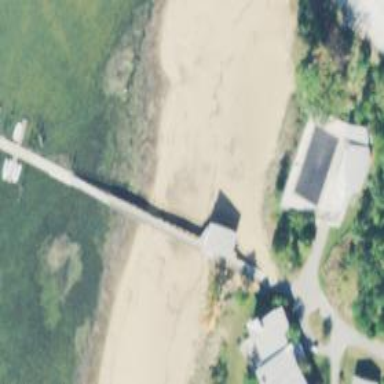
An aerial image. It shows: Man-made pier.